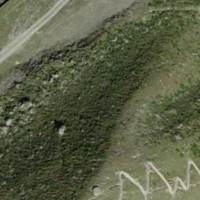
EUNIS habitat code: 48
Species observed at this site:
Larix decidua
Ajuga pyramidalis
Pyrrhocorax graculus
Primula hirsuta